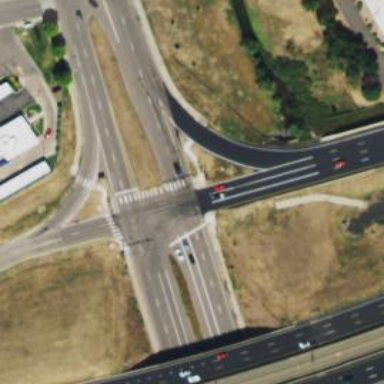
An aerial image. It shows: Secondary link road with asphalt surface.